Question: Is it at all possible with current CSS3 to translate an object (specifically a DIV) along an arc or curve? Here's an image to help illustrate.

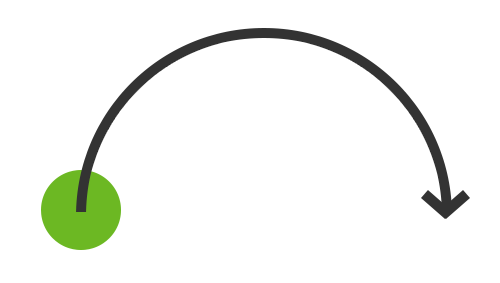
Answer: You can use nested elements and make the wrapper and inner element rotate in opposite directions so that the rotation of the inner element compensates for the rotation of the wrapper.
If you don't need to keep the nested element horizontal, you can omit the inner rotation.
Here is a <URL>. Stack Snippet:
'''
/* Arc movement */
.wrapper {
width: 500px;
margin: 300px 0 0;
transition: all 1s;
transform-origin: 50% 50%;
}
.inner {
display: inline-block;
padding: 1em;
transition: transform 1s;
background: lime;
}
html:hover .wrapper {
transform: rotate(180deg);
}
html:hover .inner {
transform: rotate(-180deg);
}
'''
'''
<div class="wrapper">
<div class="inner">Hover me</div>
</div>
'''
Also, Lea Verou wrote an article on this issue with a way that use only one element: <URL>